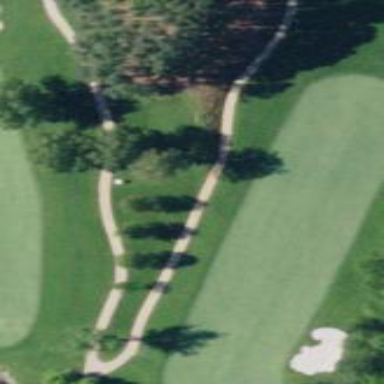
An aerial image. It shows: Golf fairway surrounded by grass.